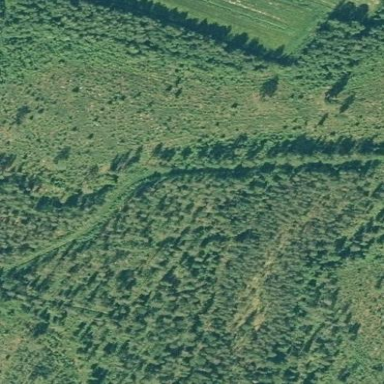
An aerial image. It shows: Forest area.